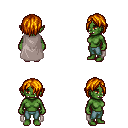
a pixel art fantasy rpg character, female body template, orc, green skin, gray cape, teal pants, dark blonde bangs hairstyle, four views (front, back, left, right), 2x2 character sprite sheet, small pixel art, hard edges, no anti-aliasing